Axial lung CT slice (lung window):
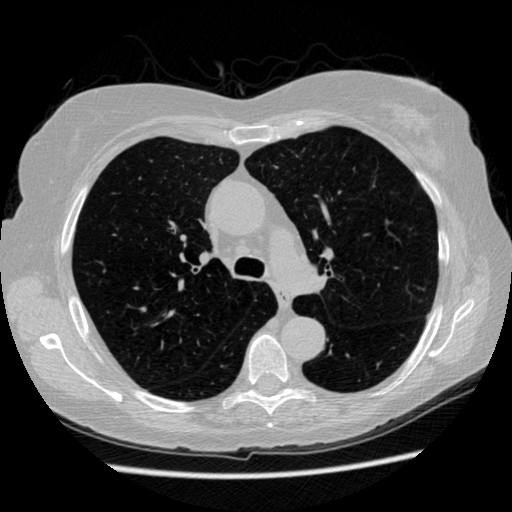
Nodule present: no